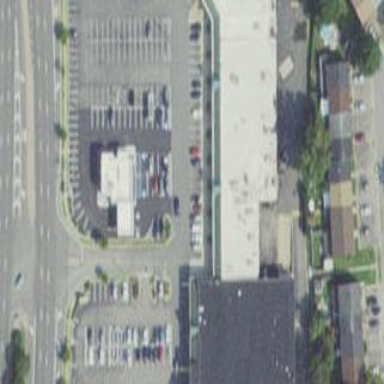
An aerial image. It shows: Commercial building.